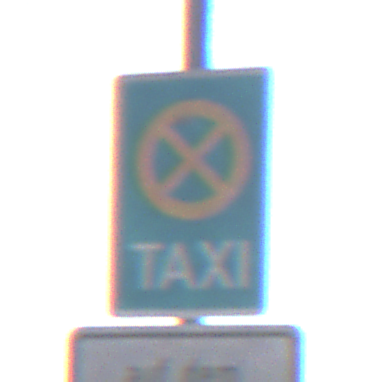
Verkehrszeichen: Taxenstand
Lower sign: SonstigeBeschraenkungen5
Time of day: SunriseSunset
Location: Outdoor (Nature)
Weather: Clear
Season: NotSpecified
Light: Natural